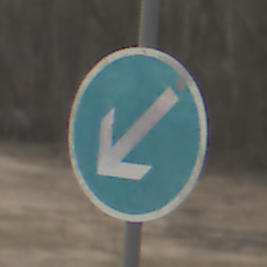
Verkehrszeichen: VorgeschriebeneVorbeifahrtLinks
Umgebung: Outdoor, Nature
Tageszeit: MorningAfternoon
Wetter: PartlyCloudy
Licht: Natural
Jahreszeit: Winter
Kontrast: MediumContrast